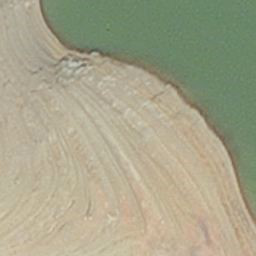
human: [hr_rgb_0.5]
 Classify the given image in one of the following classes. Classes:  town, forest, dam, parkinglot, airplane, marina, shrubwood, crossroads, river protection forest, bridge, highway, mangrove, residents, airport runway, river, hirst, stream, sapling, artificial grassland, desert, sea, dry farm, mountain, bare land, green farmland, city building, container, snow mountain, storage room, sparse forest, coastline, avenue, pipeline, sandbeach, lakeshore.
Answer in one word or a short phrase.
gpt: hirst